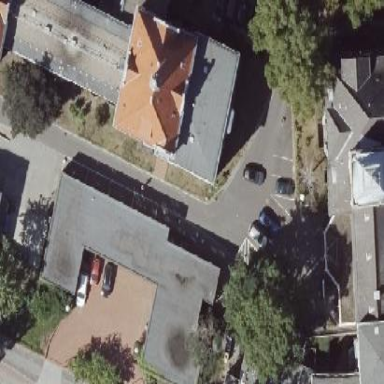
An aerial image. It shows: Hospital building.